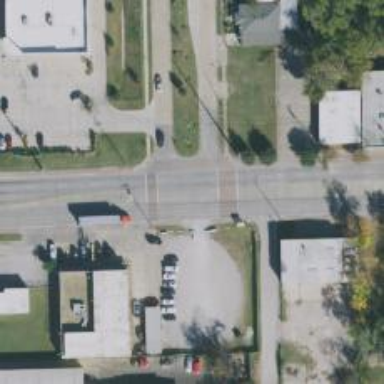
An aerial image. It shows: Secondary road with separate sidewalk.